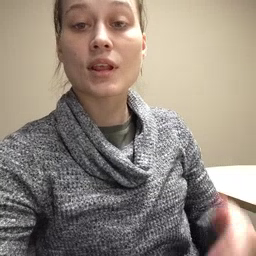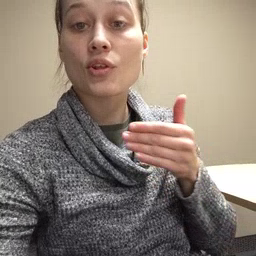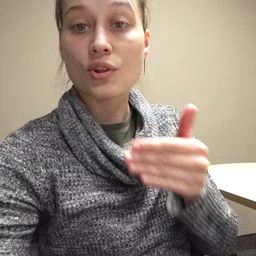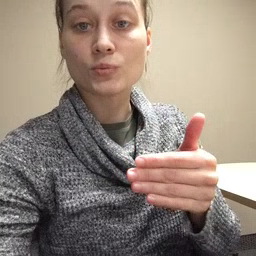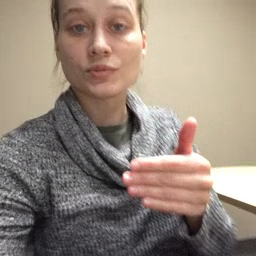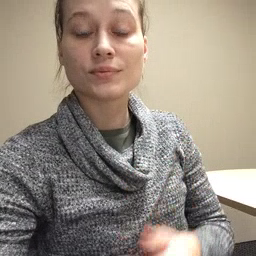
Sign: close